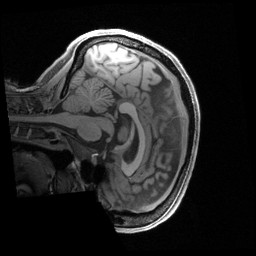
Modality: T1w
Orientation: sagittal
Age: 39
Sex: female
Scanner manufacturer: siemens
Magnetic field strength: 3 T
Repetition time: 2.4 s
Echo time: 0.00222 s